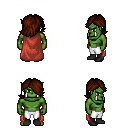
a pixel art fantasy rpg character, male body template, orc, green skin, maroon cape, white pants, brown swoop hairstyle, black shoes, four views (front, back, left, right), 2x2 character sprite sheet, small pixel art, hard edges, no anti-aliasing